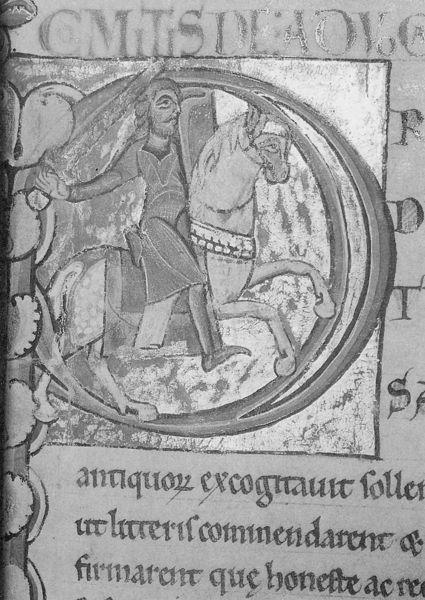
Titel: Kartular von Marchiennes
Standort: Herkunftsort: Marchiennes, Sainte-Rictrude (EU - F - Nord)
Institution: Lille, Archives Départementales du Nord
Schlagwörter: mann, umhang, weiß, ausschnitt, frau, grau, profil, schwarz, zeichnung, rot, malerei, ornament, bart, bibel, gold, haare, pferd, reiter, mähne, reiten, zaumzeug, schrift, grafik, detail, foto, fotografie, schild, buch, schwarzweiß, schwert, text, buchstabe, buchstaben, initiale, ritter, schimmel, buchseite, mittelalter, miniatur, latein, wörter, martin, buchmalerei, anfangsbuchstabe, altertum, stundenbuch, schwqrz, latien, buchmaleri, zeichnis